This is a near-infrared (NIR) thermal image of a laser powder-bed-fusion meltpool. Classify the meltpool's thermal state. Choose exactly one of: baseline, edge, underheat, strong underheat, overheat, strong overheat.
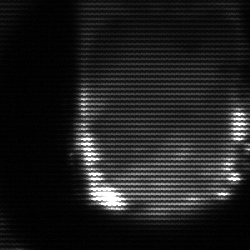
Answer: baseline